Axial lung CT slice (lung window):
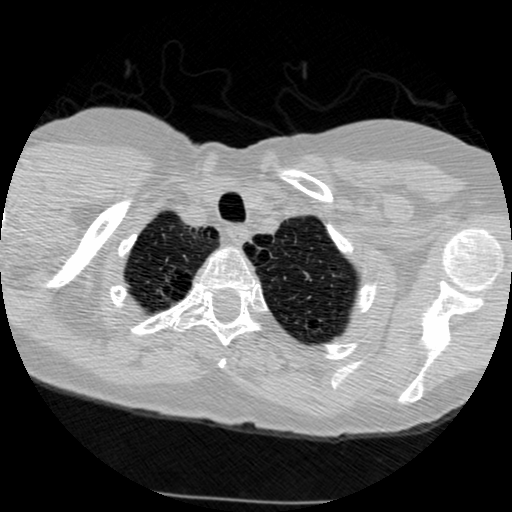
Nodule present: no